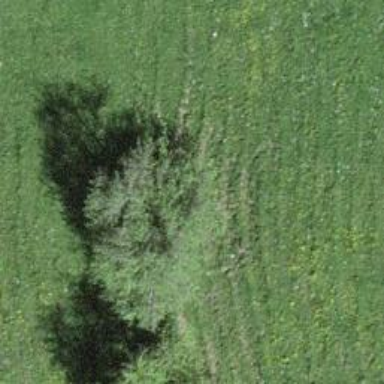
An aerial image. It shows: Single tag "natural: tree."